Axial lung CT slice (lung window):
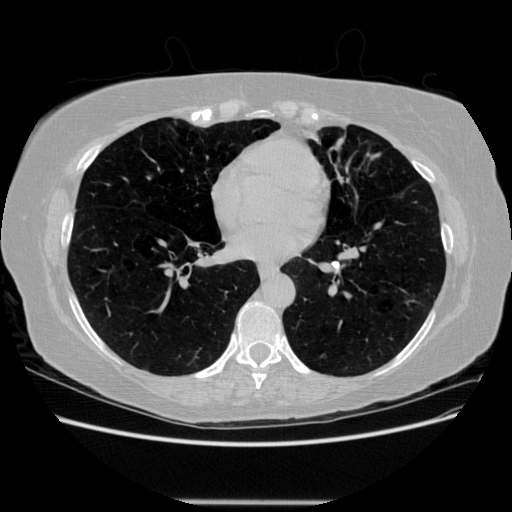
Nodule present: no